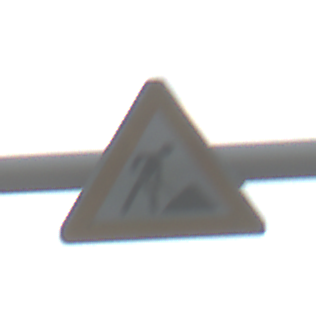
Verkehrszeichen: Arbeitsstelle
Umgebung: Outdoor, Nature
Tageszeit: SunriseSunset
Wetter: PartlyCloudy
Licht: Natural
Jahreszeit: NotSpecified
Kontrast: LowContrast